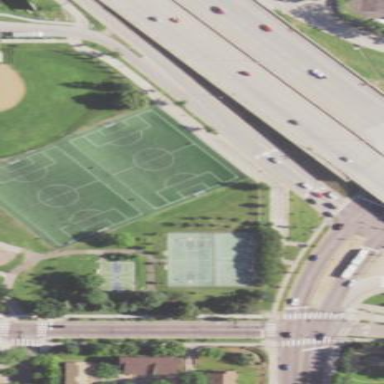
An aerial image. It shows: Soccer pitch for outdoor sports and leisure activities.